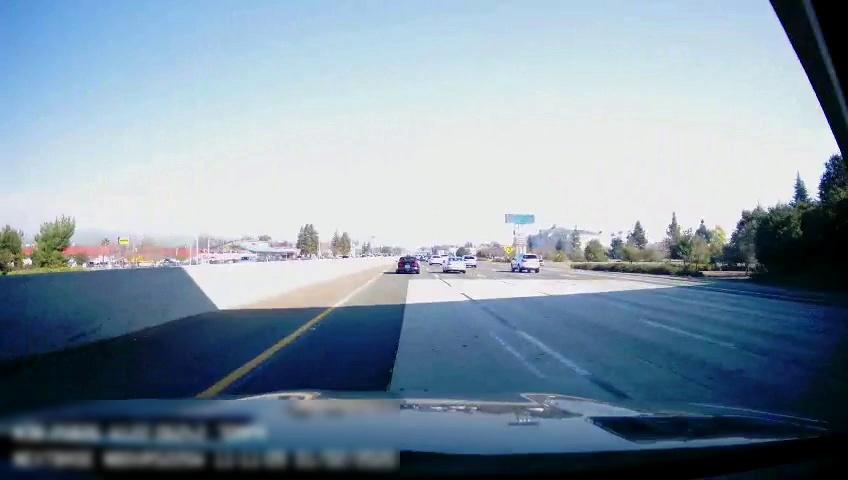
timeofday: Day
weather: Sunny
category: Drivable Space
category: Vehicles | Car
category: Vehicles | SUV
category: Vehicles | Car
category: Vehicles | SUV
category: Vehicles | Car
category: Lanes | Alternate Lane
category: Lanes | Current Lane
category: Lanes | Current Lane